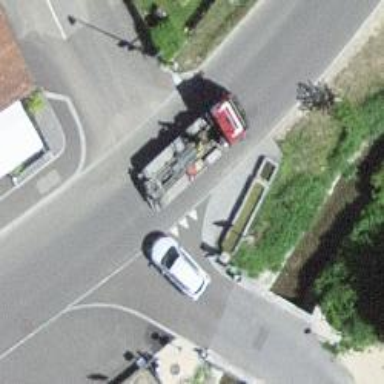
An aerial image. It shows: Road with "give way" sign.